Question: I am using 'Ckeditor' with default 'Source' plugin:
When i initialize the editor, i set some css styles to the editor based on some parameters i have.
The problem is that, when i go into Source mode, then back to editor again, the editor gets re-created and loses my css styles.
Is possible to attach a callback to 'Source' plugin, so i can re-set the styles when the editor gets re-created?

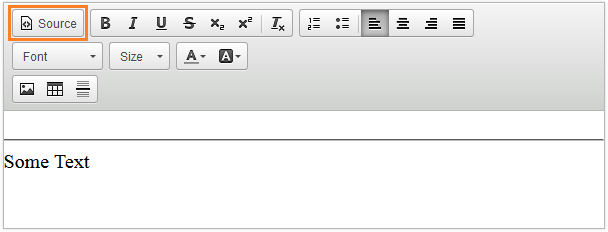
Answer: You should use <URL> event to bypass that limitation:
'''
editor.on( 'mode', function() {
// Note: The event is also fired when editor is created.
if ( editor.mode == 'wysiwyg' ) {
// Do the style magic when editor switches to WYSIWYG!
}
} );
'''